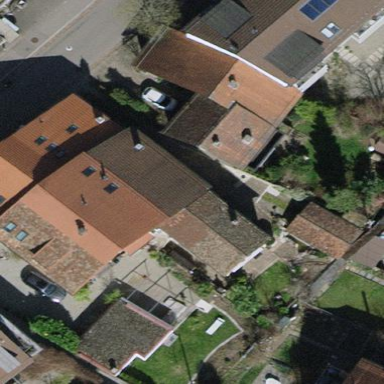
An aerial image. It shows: House with tiled roof.